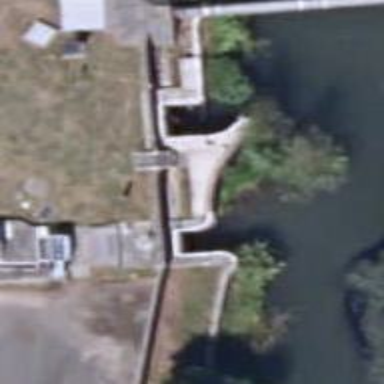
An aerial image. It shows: Retaining wall.